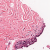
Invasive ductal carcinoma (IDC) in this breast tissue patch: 0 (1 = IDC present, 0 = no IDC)